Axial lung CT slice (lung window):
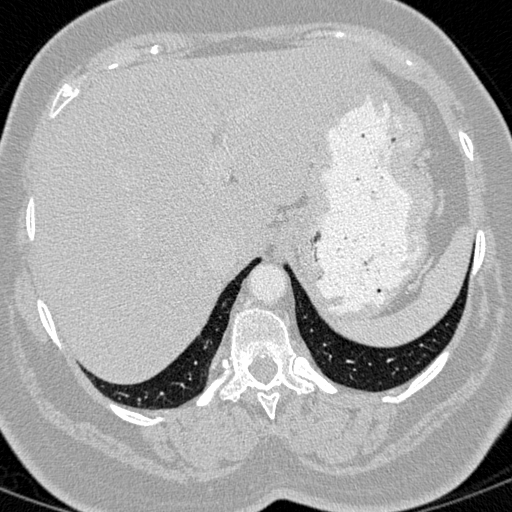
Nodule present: no